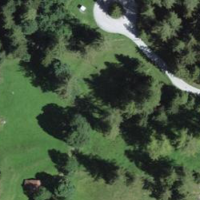
EUNIS habitat code: 43
Species observed at this site:
Astrantia major
Campanula barbata
Euphorbia cyparissias
Acer pseudoplatanus